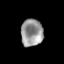
Tissue: prostate
Cell type: Myeloid cells
Senescence score: 0.3566
Nuclear area (px): 585
Mean DAPI intensity: 151.79